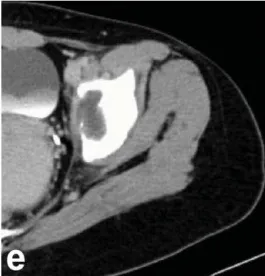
(e) Axial contrast-enhanced CT.
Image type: radiology (ct)